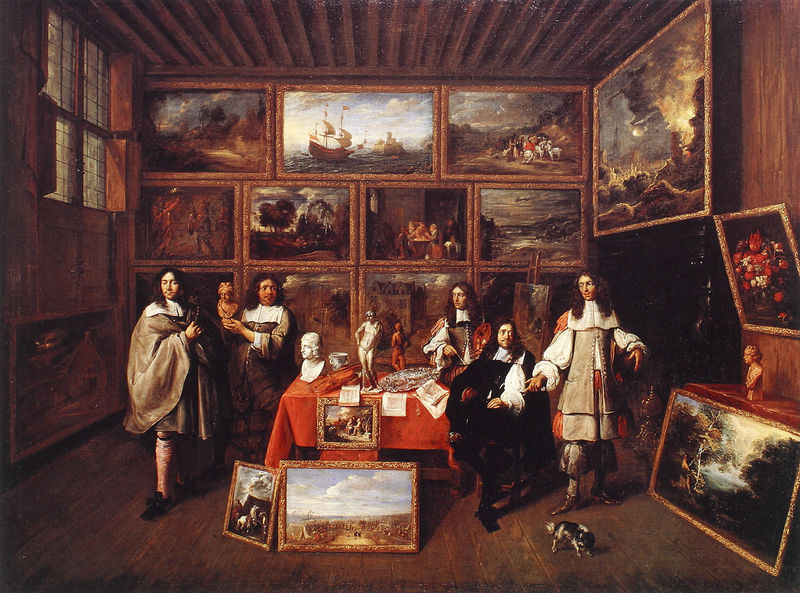
Titel: Gemäldegalerie
Künstler: Gillis van Tilborch
Institution: Lawrence, The University of Kansas, Spencer Museum of Art
Schlagwörter: gemälde, mann, meer, umhang, bäume, landschaft, menschen, braun, fenster, licht, männer, orange, raum, tisch, zimmer, hund, rot, bart, barock, historie, kragen, präsentation, rahmen, fünf, innenraum, tischdecke, tischtuch, gold, haare, decke, händler, innen, locken, skulptur, statue, stilleben, stillleben, hündchen, schiff, schiffe, segel, segelboot, bilder, figuren, schlacht, seestück, salon, büste, atelier, staffelei, plastik, galerie, verkauf, künstler, kunst, palette, pinsel, fürst, ausstellung, statuen, sammlung, kunstkammer, museum, büsten, perücken, deckenbalken, landschaften, kunstmarkt, staffele, frankfreich, 1750, 1700, mäönner